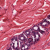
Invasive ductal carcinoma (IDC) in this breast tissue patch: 0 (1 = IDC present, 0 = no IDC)